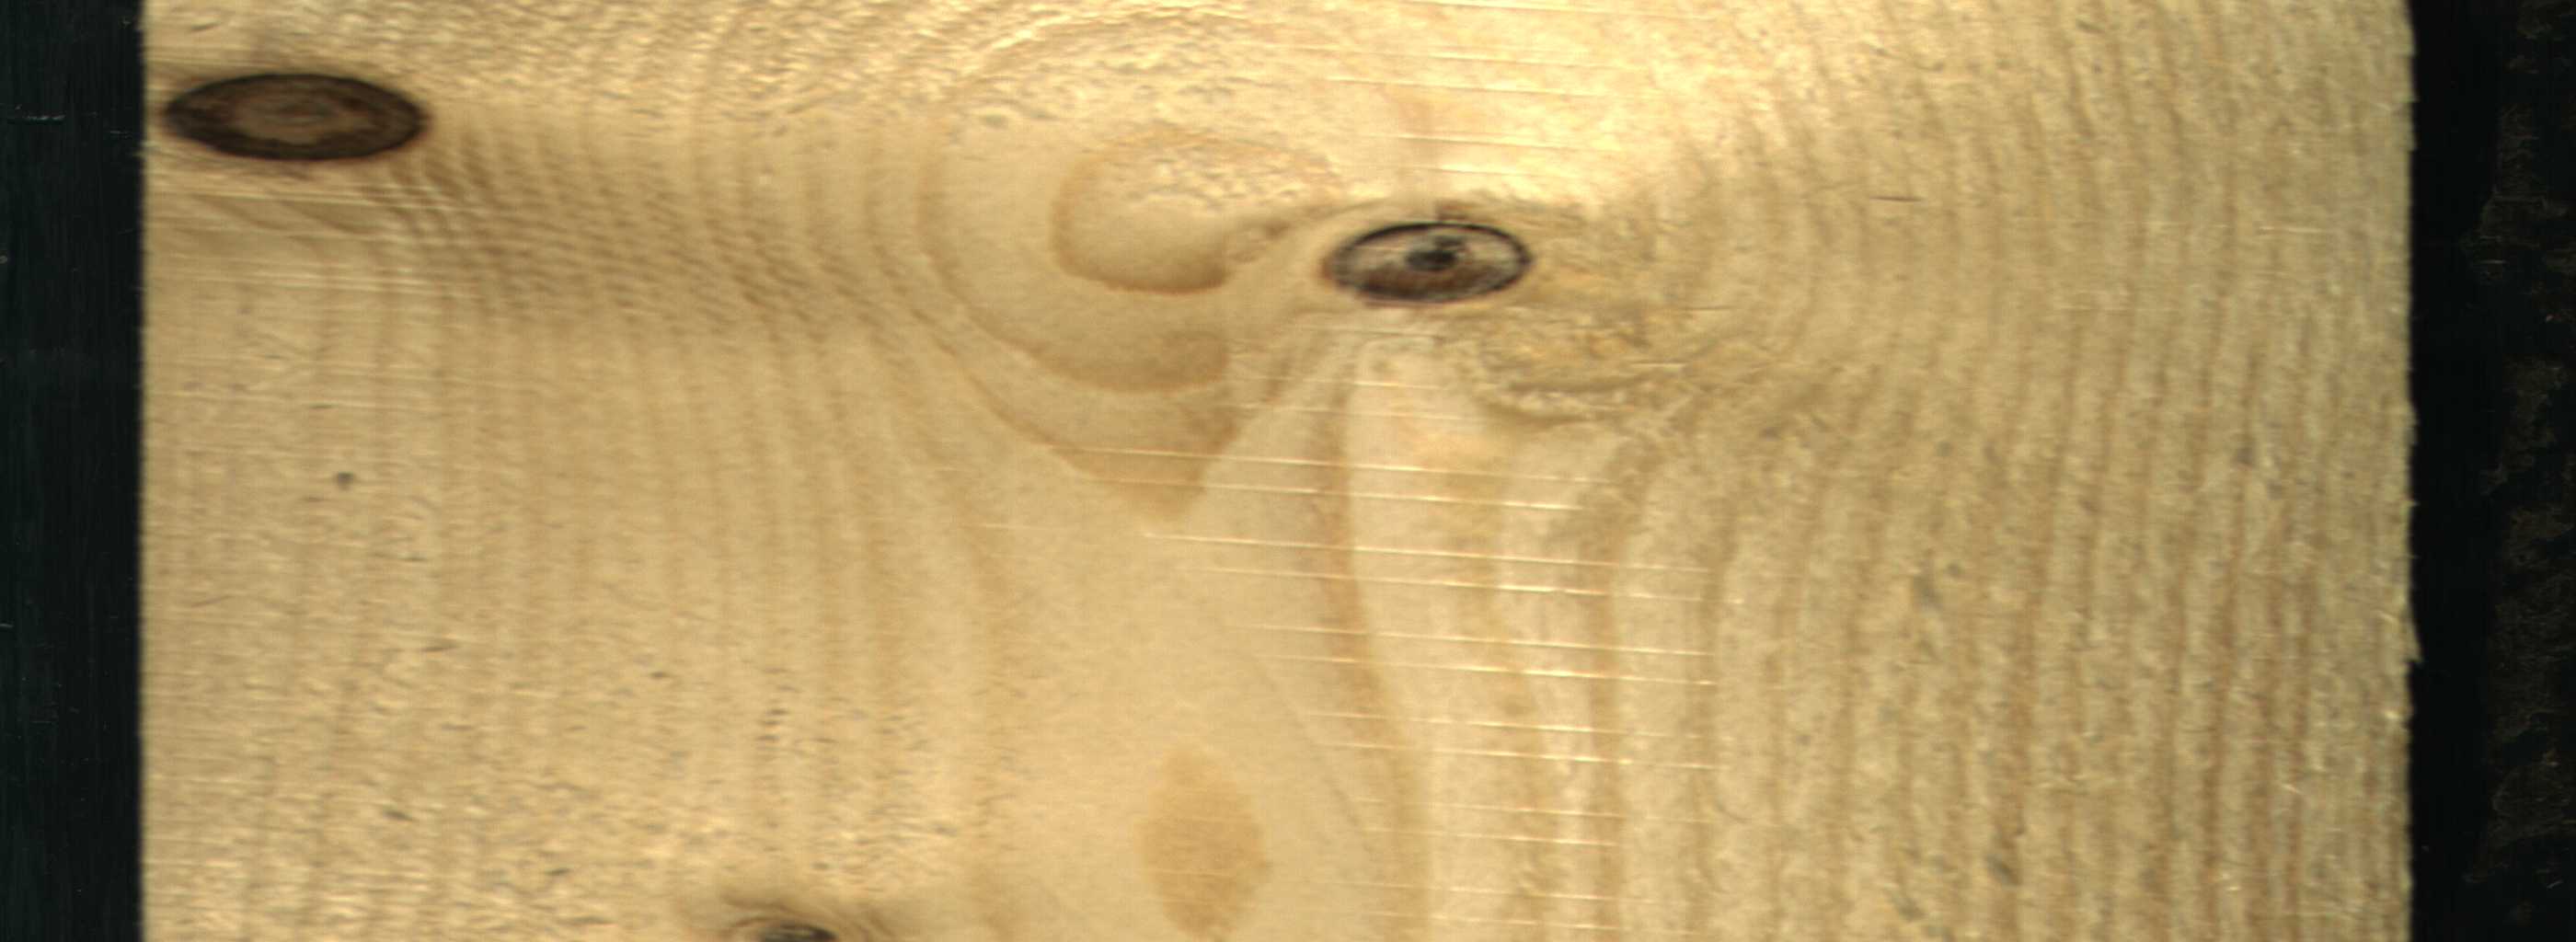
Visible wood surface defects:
Dead_Knot
Dead_Knot
Live_Knot